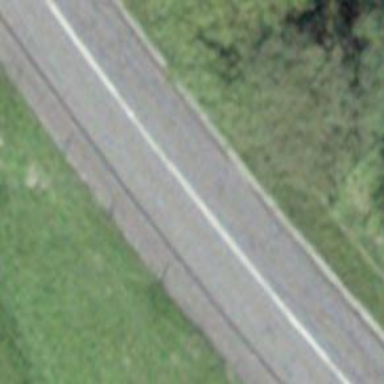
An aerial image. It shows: Primary highway.